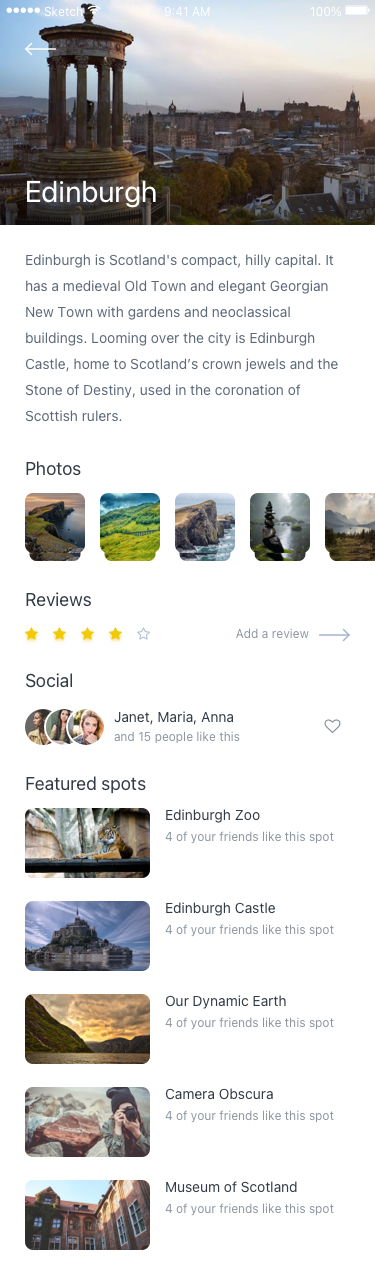
Text in this UI design:
Edinburgh
Edinburgh is Scotland's compact, hilly capital. It has a medieval Old Town and elegant Georgian New Town with gardens and neoclassical buildings. Looming over the city is Edinburgh Castle, home to Scotland’s crown jewels and the Stone of Destiny, used in the coronation of Scottish rulers.
Photos
Reviews
Add a review
Social
Janet, Maria, Anna
and 15 people like this
Featured spots
Edinburgh Zoo
4 of your friends like this spot
Edinburgh Castle
4 of your friends like this spot
Our Dynamic Earth
4 of your friends like this spot
Camera Obscura
4 of your friends like this spot
Museum of Scotland
4 of your friends like this spot